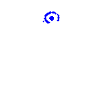
Particle: kaon